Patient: sex M, age 52
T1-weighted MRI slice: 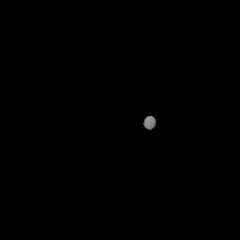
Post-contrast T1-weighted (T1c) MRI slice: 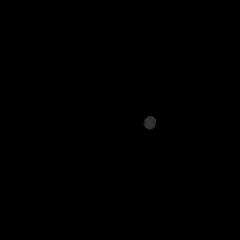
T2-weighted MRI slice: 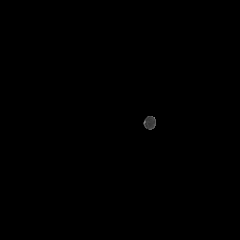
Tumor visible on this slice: no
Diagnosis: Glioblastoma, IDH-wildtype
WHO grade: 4